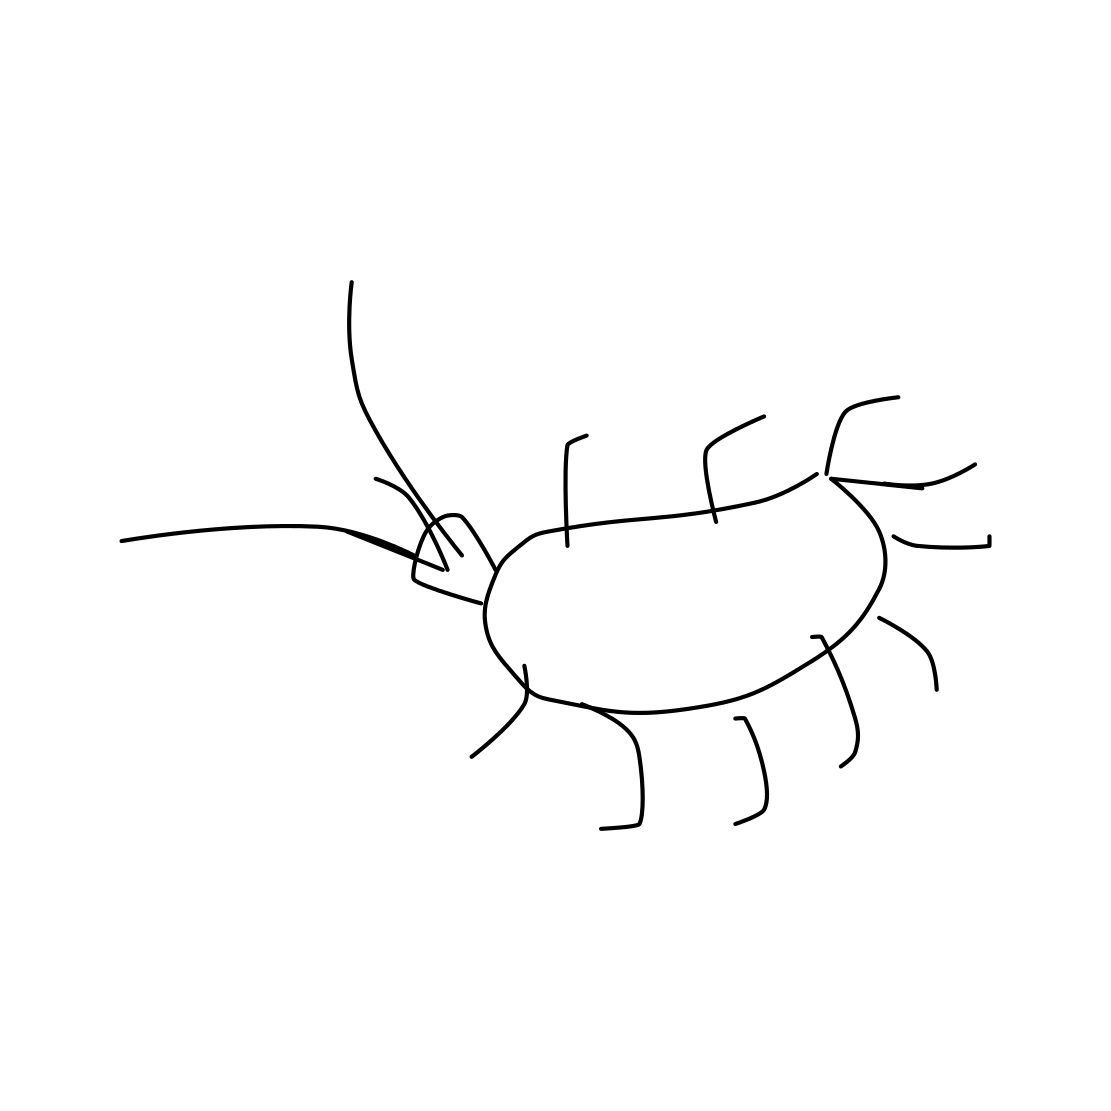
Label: spider